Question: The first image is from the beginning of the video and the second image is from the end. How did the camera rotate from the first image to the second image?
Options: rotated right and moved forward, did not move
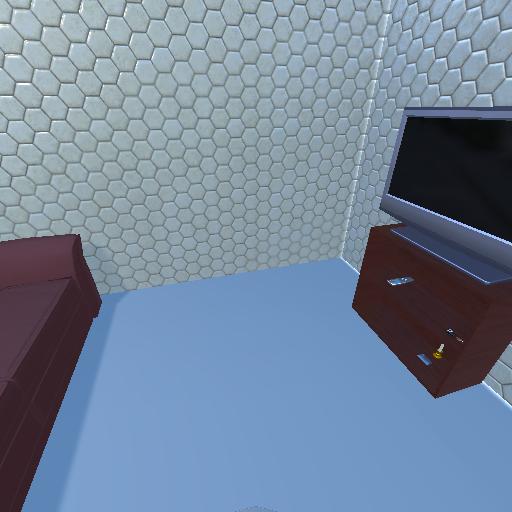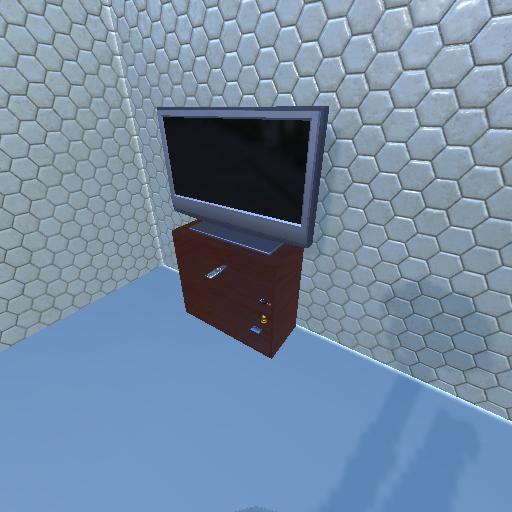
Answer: rotated right and moved forward